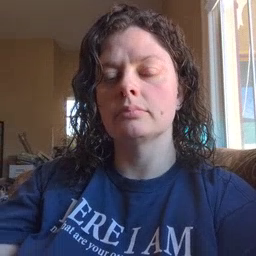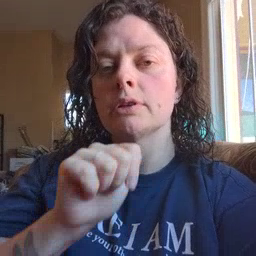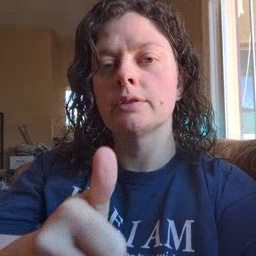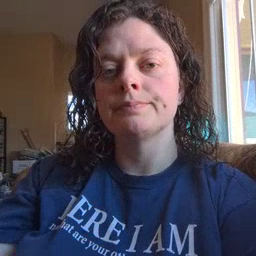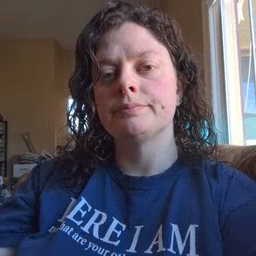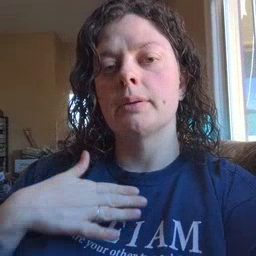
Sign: not